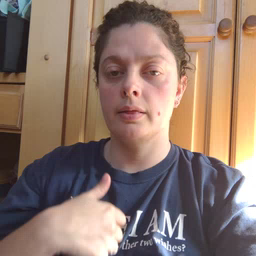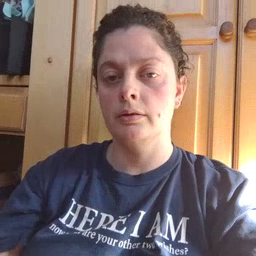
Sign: dryer